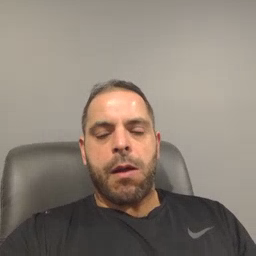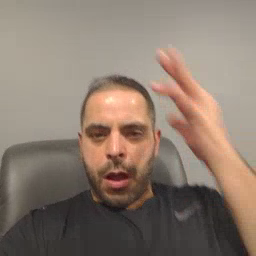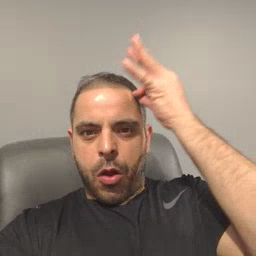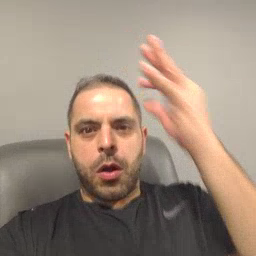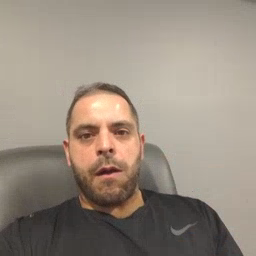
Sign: hair